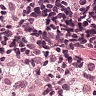
Metastatic tissue present: no